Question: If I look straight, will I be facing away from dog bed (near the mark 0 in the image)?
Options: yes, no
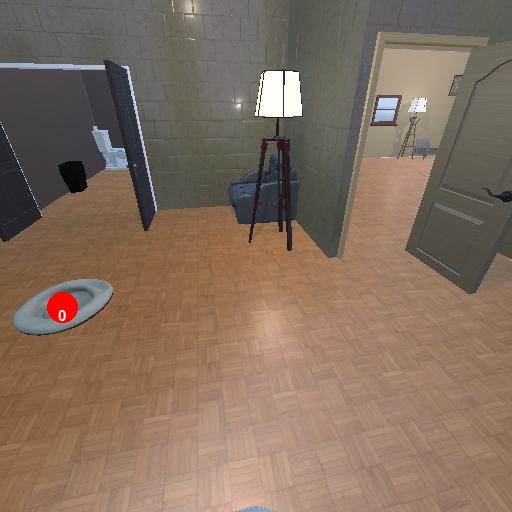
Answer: yes